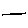
Label: line